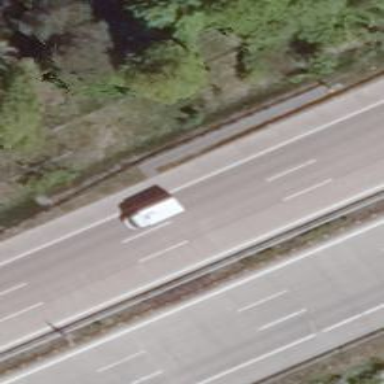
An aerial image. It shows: Motorway with concrete surface.